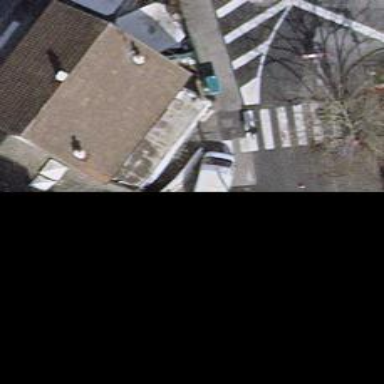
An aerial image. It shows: Restaurant located within house.